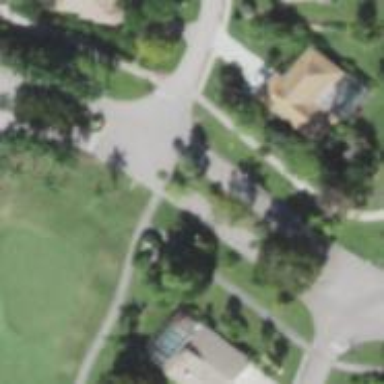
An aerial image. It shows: Service road designated as golf cart path.